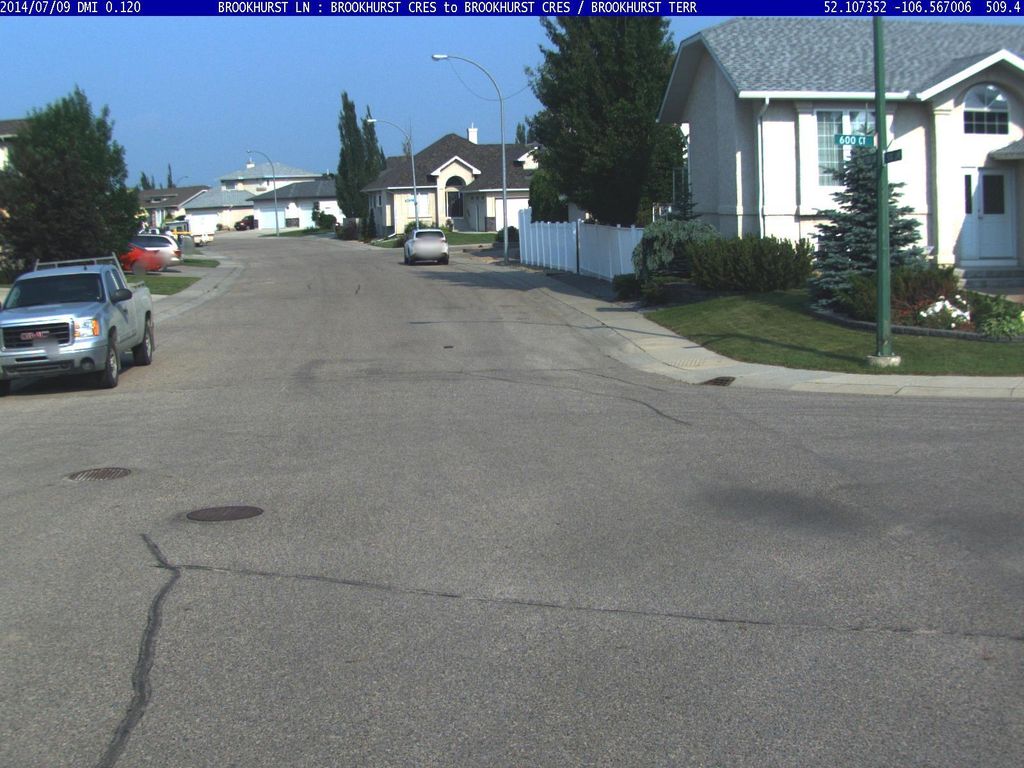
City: saskatoon